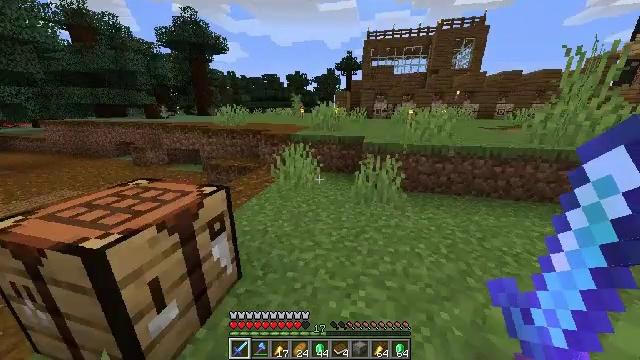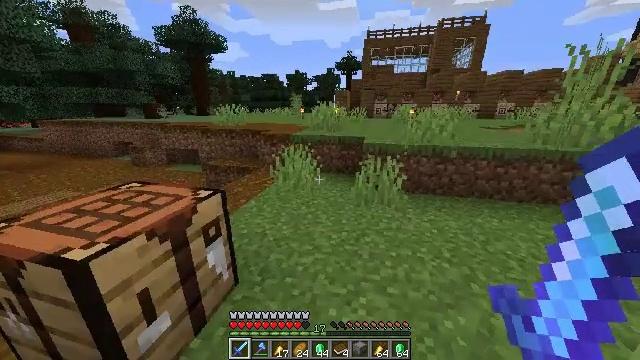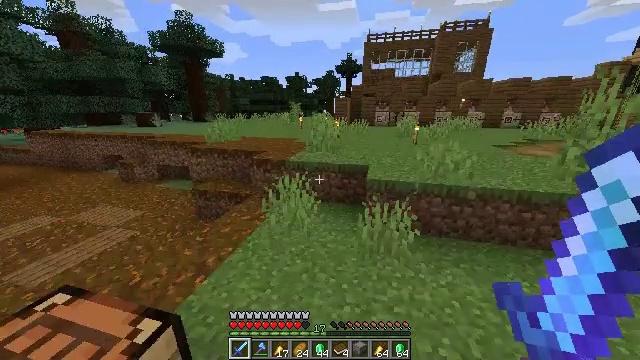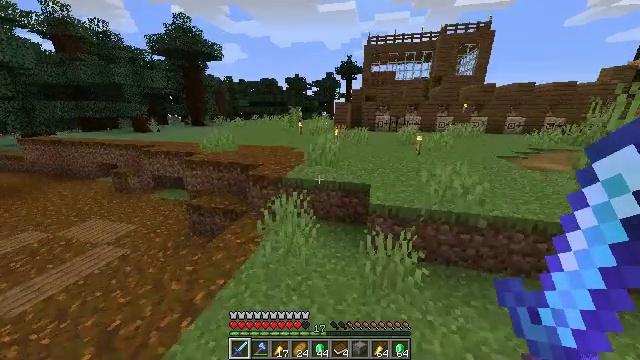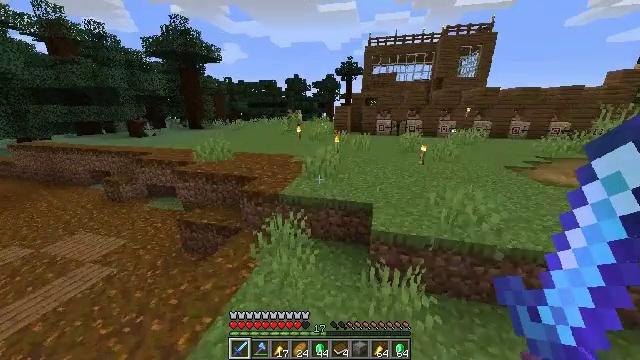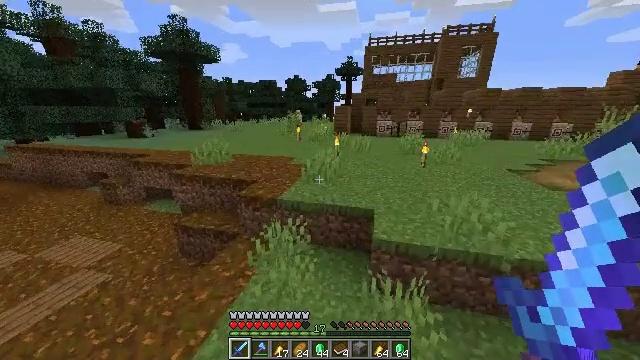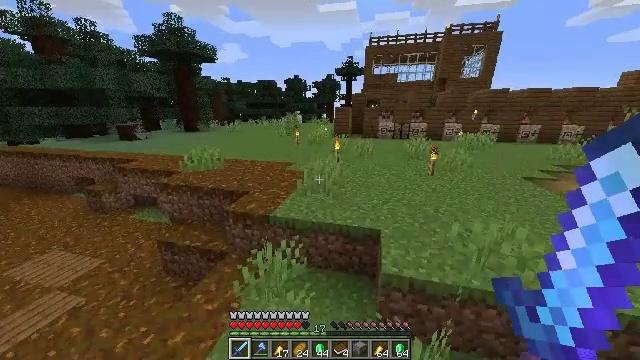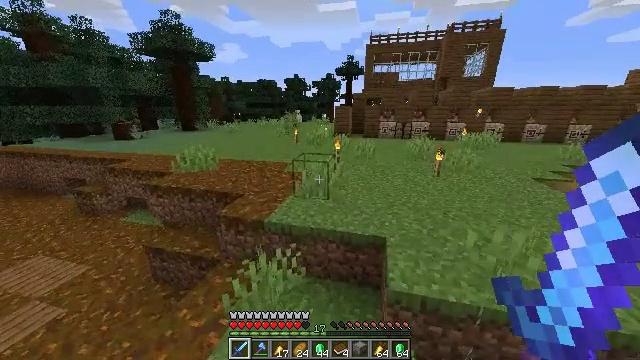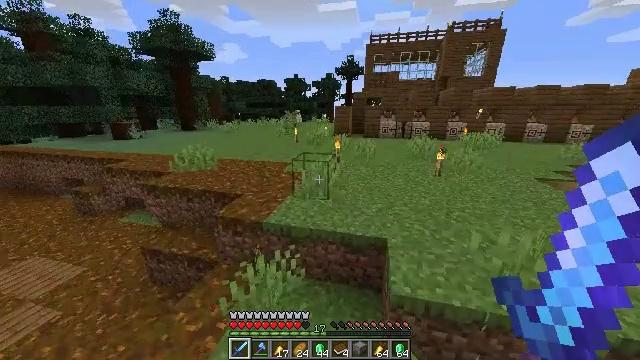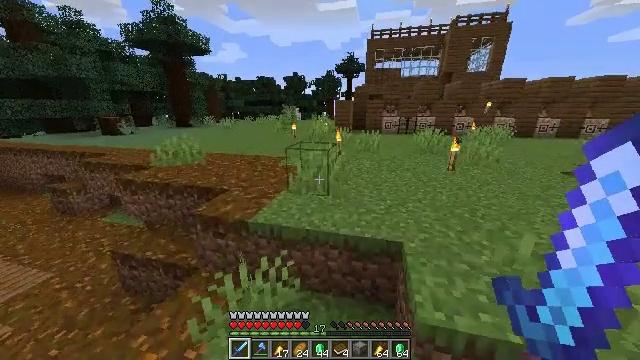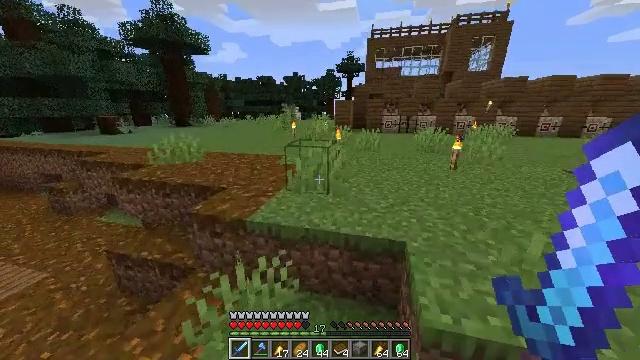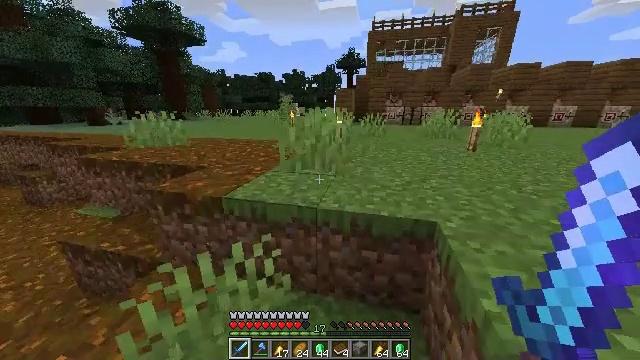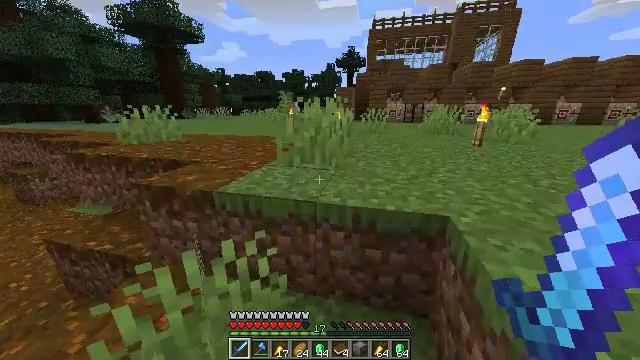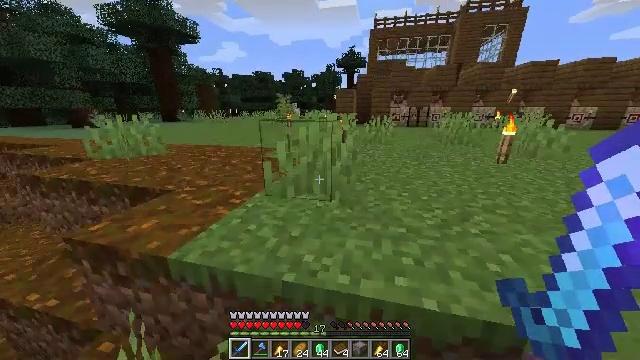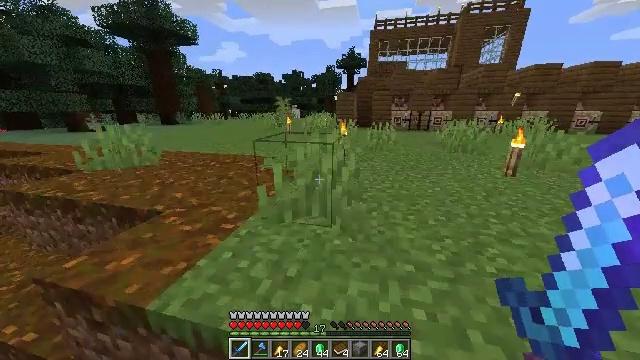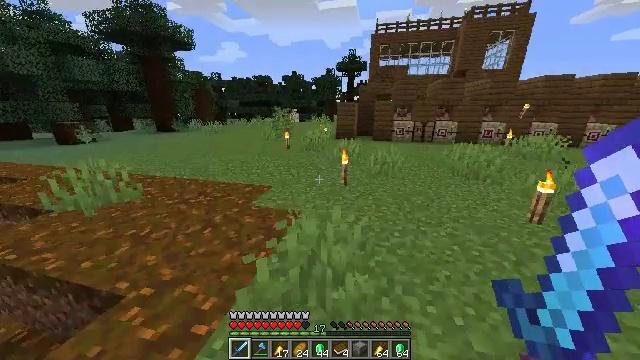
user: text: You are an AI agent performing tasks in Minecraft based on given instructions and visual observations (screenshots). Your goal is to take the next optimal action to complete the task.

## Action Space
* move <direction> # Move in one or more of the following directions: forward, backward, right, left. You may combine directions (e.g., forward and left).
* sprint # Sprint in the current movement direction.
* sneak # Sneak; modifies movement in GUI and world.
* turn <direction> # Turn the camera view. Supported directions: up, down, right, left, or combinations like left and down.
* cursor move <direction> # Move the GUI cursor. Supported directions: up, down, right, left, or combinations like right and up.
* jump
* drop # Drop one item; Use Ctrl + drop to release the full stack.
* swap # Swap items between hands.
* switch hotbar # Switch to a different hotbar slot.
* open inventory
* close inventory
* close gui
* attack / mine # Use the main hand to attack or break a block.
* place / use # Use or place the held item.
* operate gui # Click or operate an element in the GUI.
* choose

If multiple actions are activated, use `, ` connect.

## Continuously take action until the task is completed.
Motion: motion action
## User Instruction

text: Make a golden helmet with gold ingots.
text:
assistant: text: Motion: move forward, sprint, jump
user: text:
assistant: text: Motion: move forward, sprint, jump
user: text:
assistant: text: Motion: move forward, sprint, jump
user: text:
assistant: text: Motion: move forward, sprint, jump
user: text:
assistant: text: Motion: move forward, sprint, jump
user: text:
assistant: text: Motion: move forward, sprint, jump
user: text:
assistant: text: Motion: move forward, sprint, jump
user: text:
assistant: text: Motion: move forward, sprint, jump
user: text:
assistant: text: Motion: move forward, sprint, jump
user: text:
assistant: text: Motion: move forward, sprint, jump
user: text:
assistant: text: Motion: move forward, sprint, jump
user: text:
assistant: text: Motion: move forward, sprint, jump
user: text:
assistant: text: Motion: move forward, sprint, jump
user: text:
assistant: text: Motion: move forward, sprint, jump
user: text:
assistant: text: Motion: move forward, sprint, jump
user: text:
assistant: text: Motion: move forward, sprint, jump
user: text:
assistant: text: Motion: move forward, sprint, jump
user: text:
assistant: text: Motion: move forward, sprint, jump
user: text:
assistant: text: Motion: move forward, sprint, jump
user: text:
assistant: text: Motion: move forward, sprint, jump
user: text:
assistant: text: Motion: move forward, sprint, jump
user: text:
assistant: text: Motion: move forward, sprint, jump
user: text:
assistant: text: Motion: move forward, sprint, jump
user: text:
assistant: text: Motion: move forward, sprint, jump
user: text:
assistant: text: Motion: move forward, sprint, jump
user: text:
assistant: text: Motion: move forward, sprint, jump
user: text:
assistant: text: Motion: move forward, sprint, jump
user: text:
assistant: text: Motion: move forward, sprint, jump
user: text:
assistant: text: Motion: move forward, sprint, jump
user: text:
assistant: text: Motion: move forward, sprint, jump